Question: I have a as follow.
## RateAppBanner.java
'''
public class RateAppBanner extends LinearLayout {
public RateAppBanner(Context context) {
super(context);
LayoutInflater.from(context).inflate(R.layout.rate_app_banner, this, true);
this.setBackgroundColor(Color.RED);
View view = this.findViewById(R.id.textView1);
if (view == null) {
Log.i("CHEOK", "WTF!");
} else {
// Reach here!
Log.i("CHEOK", "---> " + ((TextView)view).getText());
}
}
@Override
protected void onMeasure(int widthMeasureSpec, int heightMeasureSpec) {
int w = 320;
int h = 100;
setMeasuredDimension(w, h);
}
}
'''
## rate_app_banner.xml
'''
<?xml version="1.0" encoding="utf-8"?>
<merge xmlns:android="http://schemas.android.com/apk/res/android">
<TextView
android:id="@+id/textView1"
android:layout_width="match_parent"
android:layout_height="match_parent"
android:textColor="#ffff0000"
android:text="Hello World" />
</merge>
'''
However, I realize the 'textView1' is not visible on screen, even thought I can find it through 'findViewById'.
I use the dump View Hierarchy through Eclipse. Here's what I get.

'textView1''findViewById'. Do you have any idea why 'textView1' is not visible on screen?
This is how I add 'RateAppBanner' into my main activity.
## MainActivity.java
'''
import android.app.Activity;
import android.os.Bundle;
import android.widget.LinearLayout;
public class MainActivity extends Activity {
@Override
protected void onCreate(Bundle savedInstanceState) {
super.onCreate(savedInstanceState);
setContentView(R.layout.activity_main);
LinearLayout mainView = (LinearLayout)this.findViewById(R.id.screen_main);
mainView.addView(new RateAppBanner(this));
}
}
'''
## activity_main.xml
'''
<FrameLayout xmlns:android="http://schemas.android.com/apk/res/android"
android:layout_width="match_parent"
android:layout_height="match_parent">
<LinearLayout
android:layout_width="match_parent"
android:layout_height="match_parent"
android:orientation="vertical"
android:id="@+id/screen_main">
</LinearLayout>
</FrameLayout>
'''
## Complete source code
The complete workable souce code, which compiled using Eclipse can be downloaded from <URL>
'rate_app_banner.xml''TextView'
## Another approach
Instead of using 'merge', I had tried
## rate_app_banner.xml
'''
<?xml version="1.0" encoding="utf-8"?>
<LinearLayout xmlns:android="http://schemas.android.com/apk/res/android"
android:layout_width="match_parent"
android:layout_height="match_parent">
<TextView
android:id="@+id/textView1"
android:layout_width="match_parent"
android:layout_height="match_parent"
android:textColor="#ffff0000"
android:text="Hello World" />
</LinearLayout>
'''
It doesn't work still...
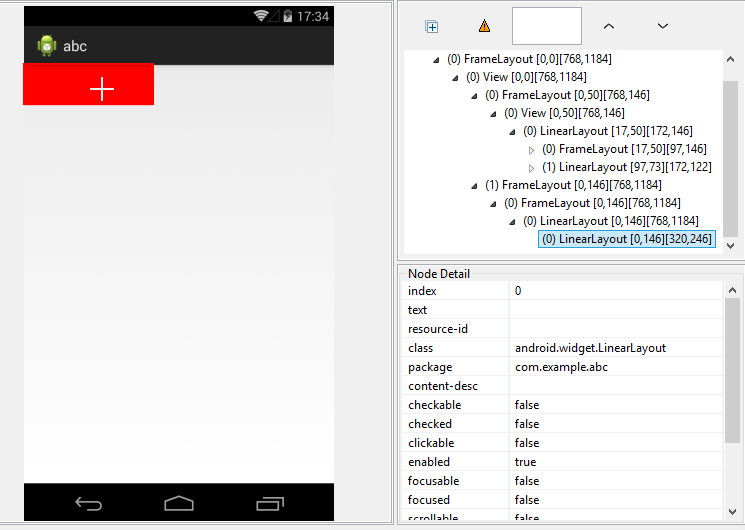
Answer: I tested using your source abc.zip. Please change the red color of text view to other. then add
onMeasure(w, h);
> '''
@Override
protected void onMeasure(int widthMeasureSpec, int heightMeasureSpec) {
int w = 320;
int h = 200;
super.onMeasure(w, h);
setMeasuredDimension(w, h);
}
'''